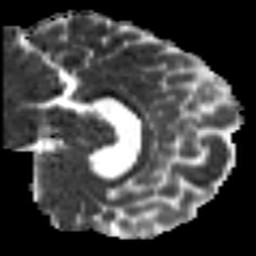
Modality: MD
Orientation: sagittal
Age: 34
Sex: male
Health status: healthy
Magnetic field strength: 3 T
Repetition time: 8.4 s
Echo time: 0.0926 s